Question: I am using to generate reports. I need to generate venn diagram like the below image :
With the help of <URL> but not able to understand how. Can we do something like this using highcharts? Please point me to some pointers or demo examples that can help me achieve the above example.
I have looked at other venn diagram generating javascript that are good to implement but as most of the report uses highcharts.js i dont want to integrate any other graph js just to get the venn diagram functionality.
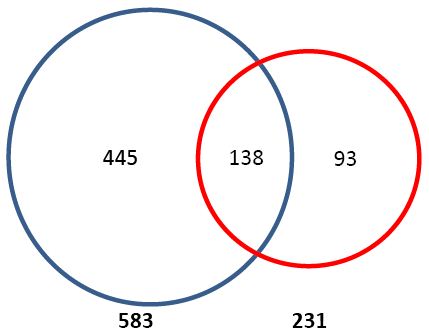
Answer: I was able to achieve it by adding the series as :
'''
{
enableMouseTracking: false,
marker: {
enabled: false
},
dataLabels: {
defer: false,
enabled: true,
y: 40,
style: {
fontSize: '20px',
color: 'white'
},
format: '{point.name}'
},
keys: ['x', 'y', 'name'],
data: [
[5.5, 30, Chinese],
[4, 85, English],
[2.5, 30, Russian]
]
}
'''
complete link : <URL>